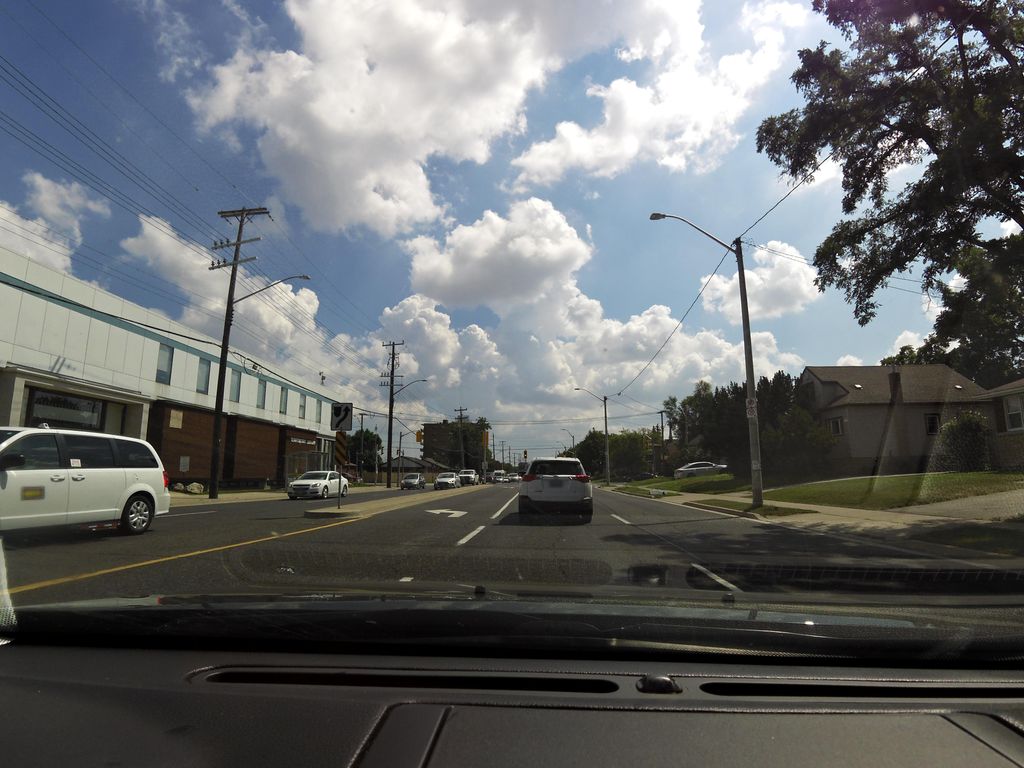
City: hamilton